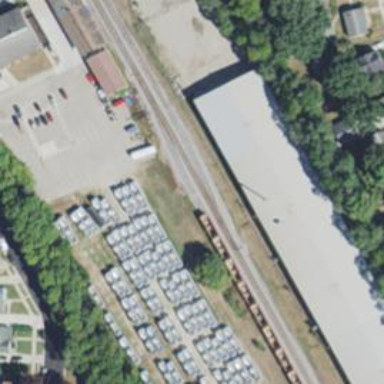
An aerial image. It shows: Railway siding for service.